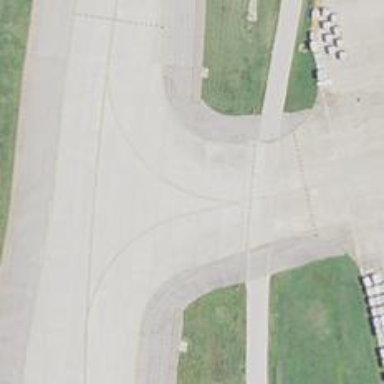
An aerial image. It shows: Image of taxiway at airport.